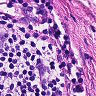
Metastatic tissue present: no